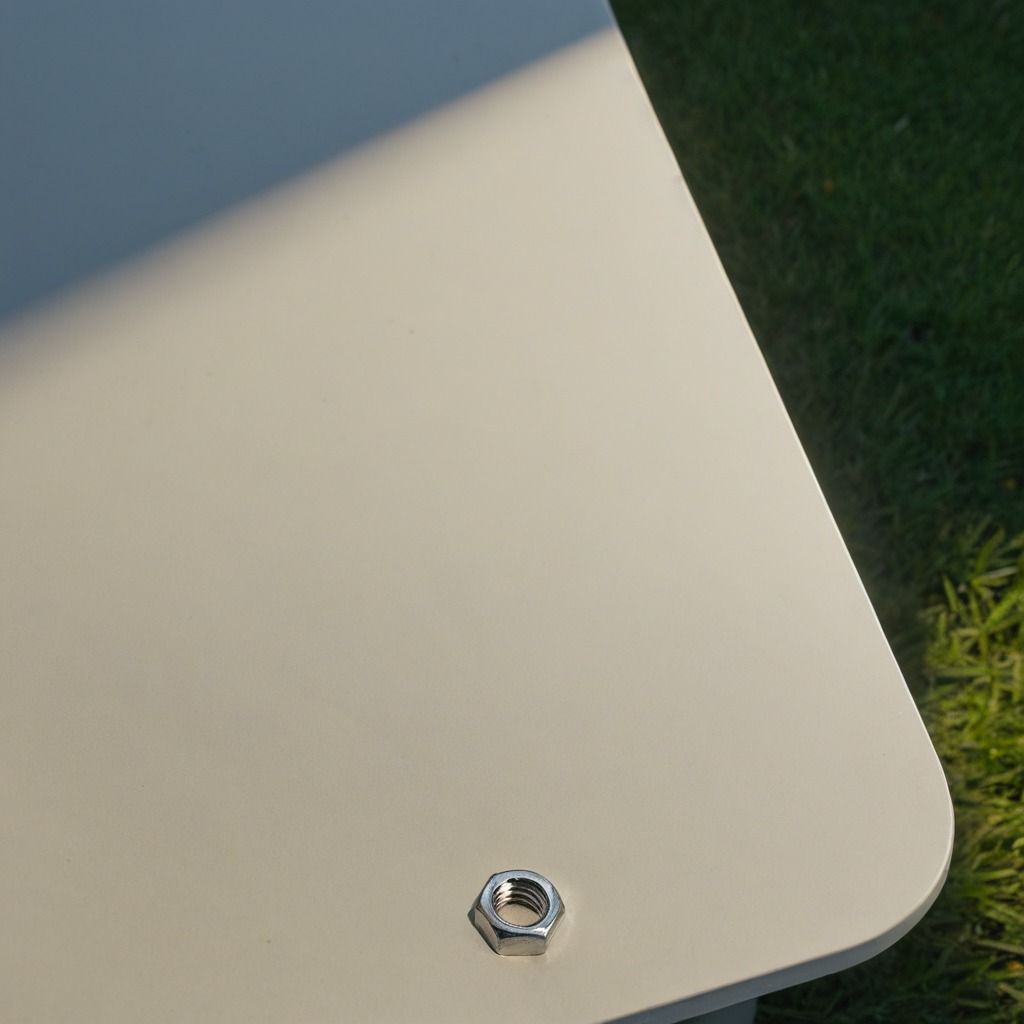
A metal nut is lying on the textured surface.